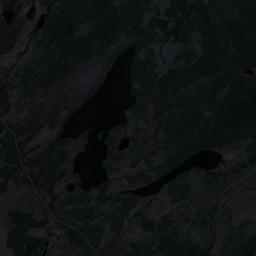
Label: lake